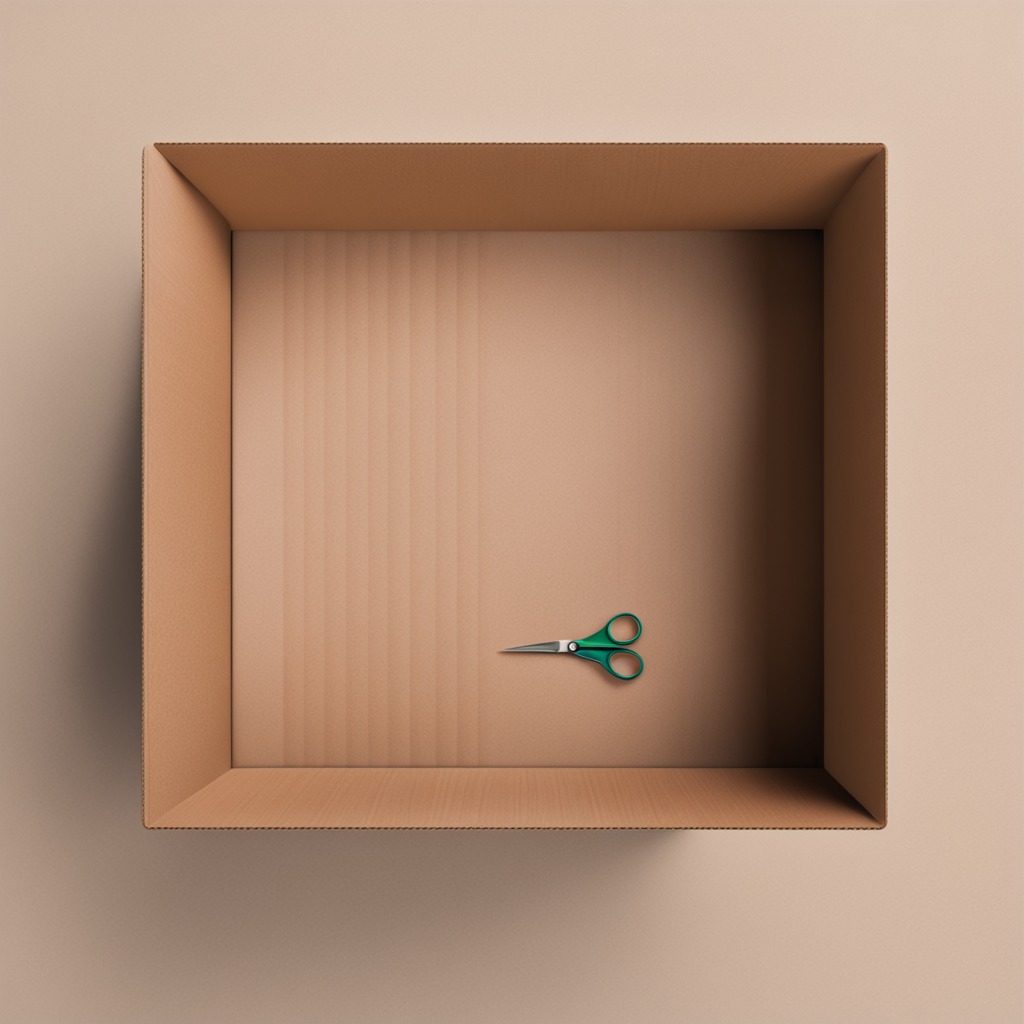
A scissor is lying on the cardboard box surface.